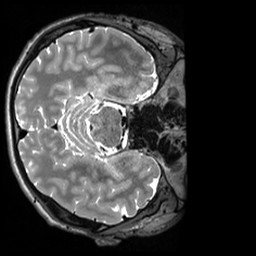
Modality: T2w
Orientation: axial
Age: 21
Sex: male
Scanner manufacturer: siemens
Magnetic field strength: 3 T
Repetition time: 3.2 s
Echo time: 0.408 s